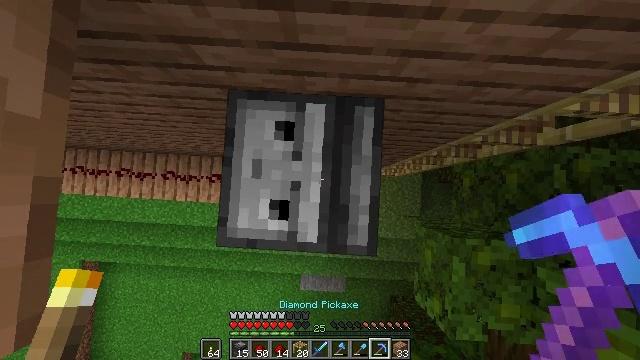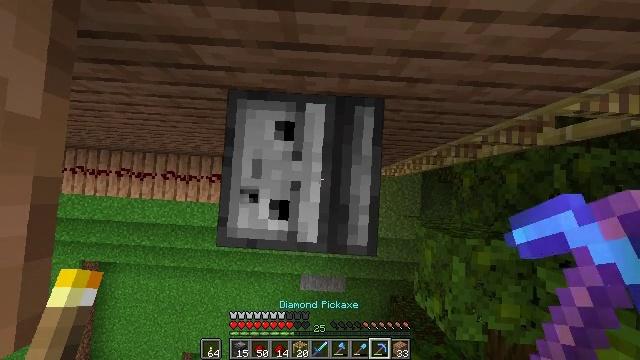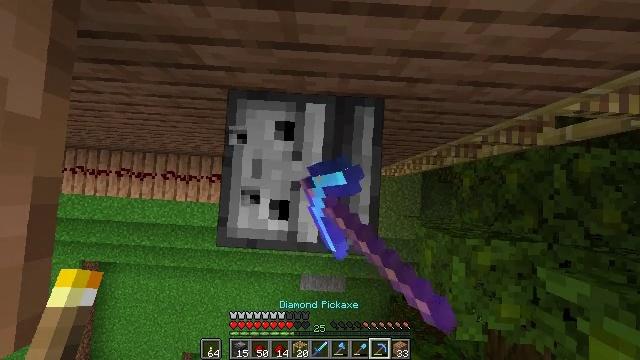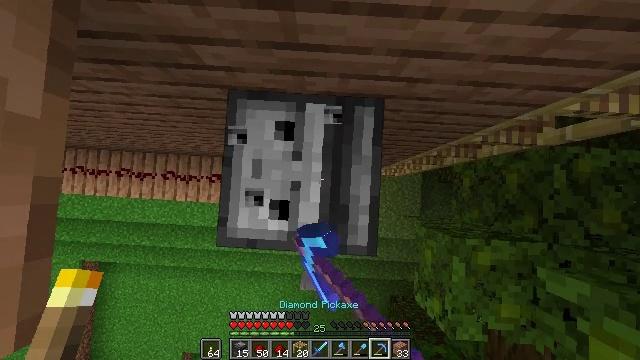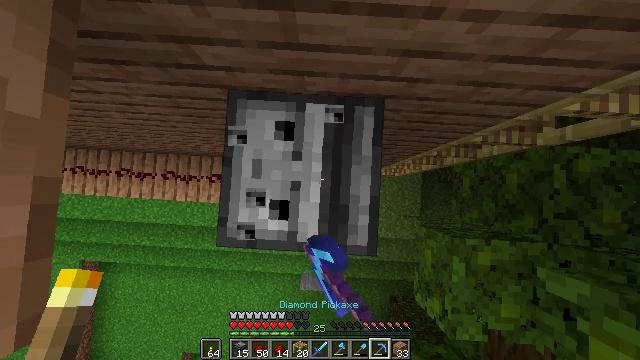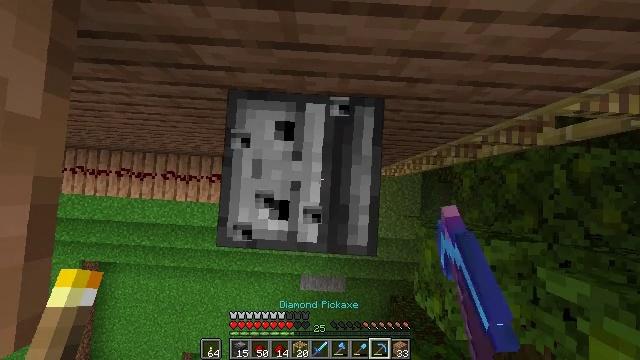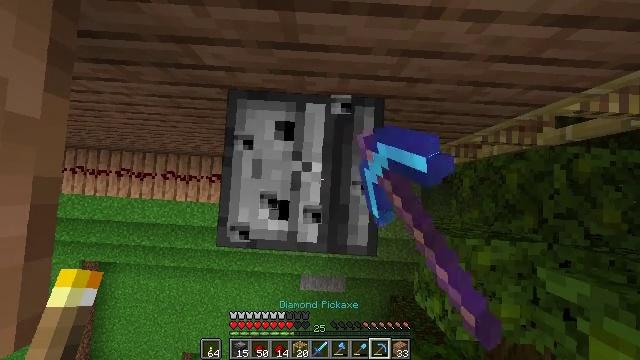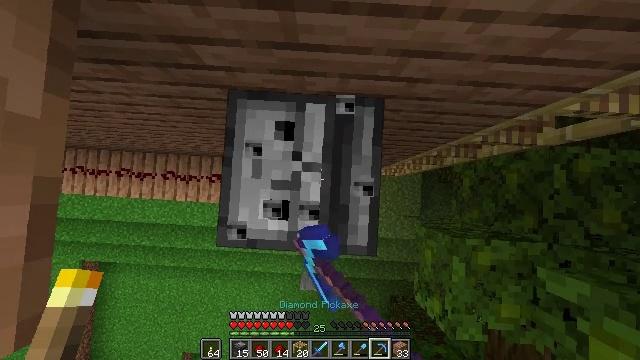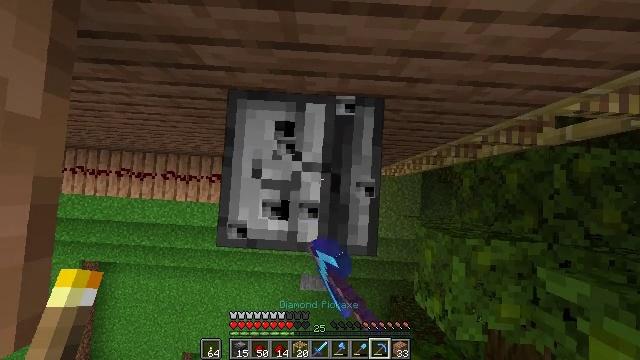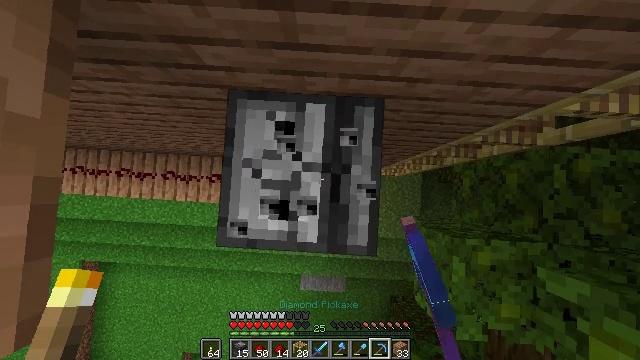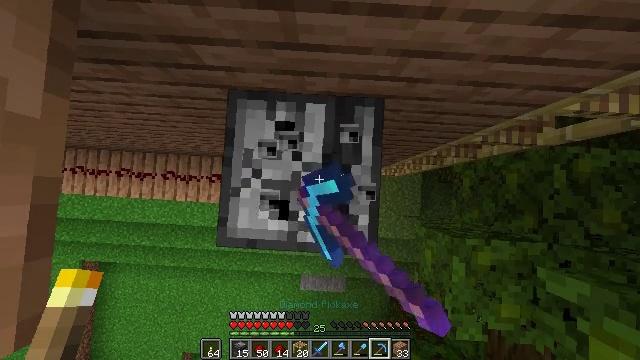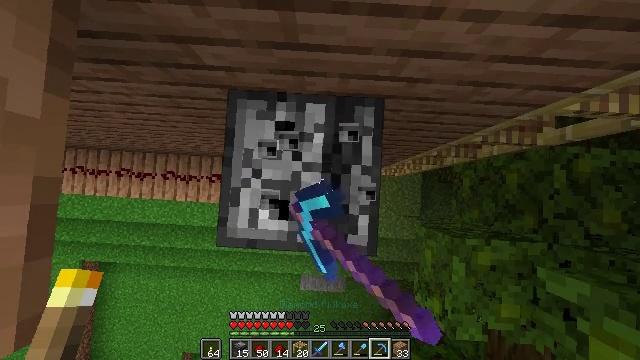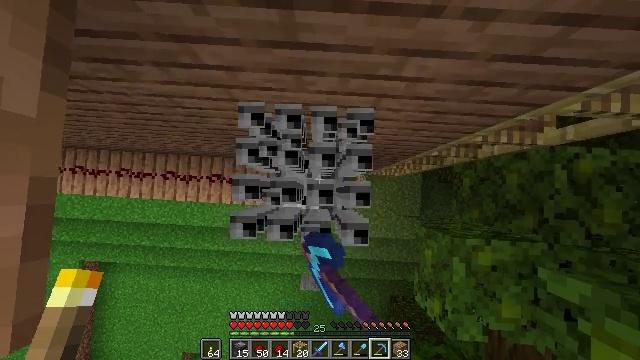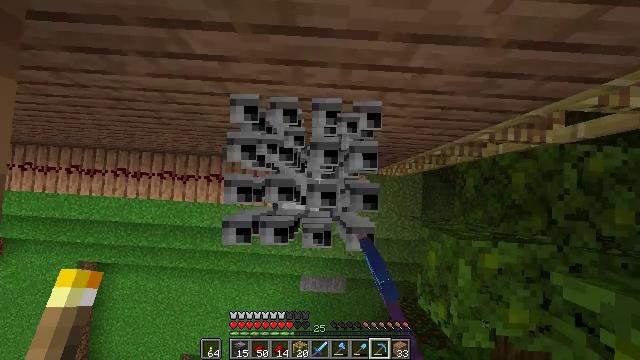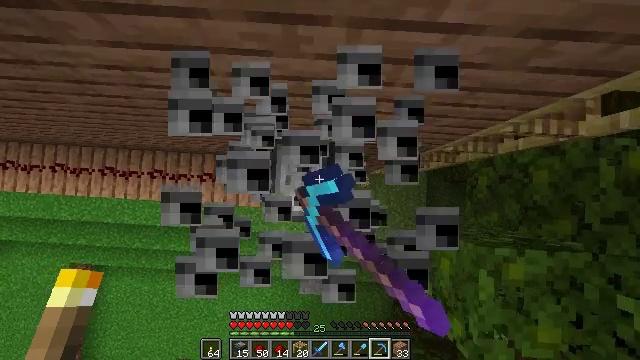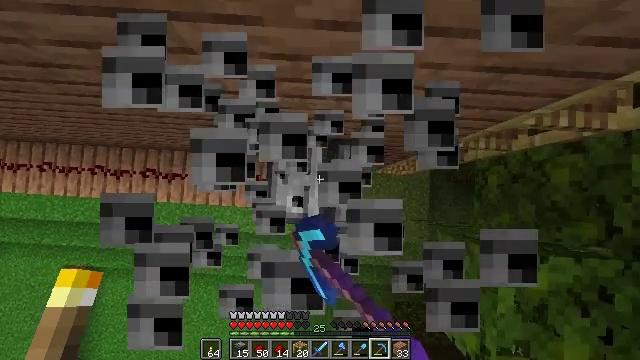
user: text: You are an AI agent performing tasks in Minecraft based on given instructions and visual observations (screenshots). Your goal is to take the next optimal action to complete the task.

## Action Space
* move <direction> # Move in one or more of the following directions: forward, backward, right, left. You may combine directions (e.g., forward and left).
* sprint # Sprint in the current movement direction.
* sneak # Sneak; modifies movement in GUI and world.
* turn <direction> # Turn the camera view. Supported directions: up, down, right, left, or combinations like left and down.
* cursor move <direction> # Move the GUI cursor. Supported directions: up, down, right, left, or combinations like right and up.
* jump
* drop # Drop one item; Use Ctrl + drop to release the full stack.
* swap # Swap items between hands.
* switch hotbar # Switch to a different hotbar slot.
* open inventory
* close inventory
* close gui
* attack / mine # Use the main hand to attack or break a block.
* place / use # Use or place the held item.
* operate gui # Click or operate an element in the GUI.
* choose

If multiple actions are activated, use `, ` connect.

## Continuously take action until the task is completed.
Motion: motion action
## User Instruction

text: Get observer for redstone contraptions.
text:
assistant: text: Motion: attack / mine
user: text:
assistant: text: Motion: attack / mine
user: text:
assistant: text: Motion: attack / mine
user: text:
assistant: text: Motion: attack / mine
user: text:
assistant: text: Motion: attack / mine
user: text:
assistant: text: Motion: attack / mine
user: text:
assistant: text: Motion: attack / mine
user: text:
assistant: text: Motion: attack / mine
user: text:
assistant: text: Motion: attack / mine
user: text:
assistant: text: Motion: attack / mine
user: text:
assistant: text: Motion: attack / mine
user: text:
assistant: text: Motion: attack / mine
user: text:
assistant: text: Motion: attack / mine
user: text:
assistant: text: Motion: attack / mine
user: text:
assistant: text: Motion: attack / mine
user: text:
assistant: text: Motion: attack / mine
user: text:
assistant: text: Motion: attack / mine
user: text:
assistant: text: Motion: attack / mine
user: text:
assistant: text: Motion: attack / mine
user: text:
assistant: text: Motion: attack / mine
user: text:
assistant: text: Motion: attack / mine
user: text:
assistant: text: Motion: attack / mine
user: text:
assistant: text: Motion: attack / mine
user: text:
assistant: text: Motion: attack / mine
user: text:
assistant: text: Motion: attack / mine
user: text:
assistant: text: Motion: attack / mine
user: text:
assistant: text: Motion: attack / mine
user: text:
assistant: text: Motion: attack / mine
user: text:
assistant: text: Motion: attack / mine
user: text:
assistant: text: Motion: attack / mine